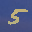
Label: 5